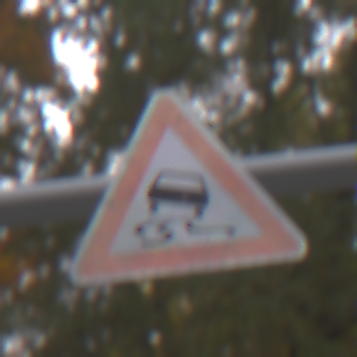
Verkehrszeichen: SchleuderOderRutschgefahr
Umgebung: Outdoor, Nature
Tageszeit: Midday
Wetter: Overcast
Licht: Natural
Jahreszeit: Autumn
Kontrast: LowContrast